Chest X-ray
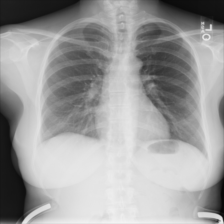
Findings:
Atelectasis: negative
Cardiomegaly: negative
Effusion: negative
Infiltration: negative
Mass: negative
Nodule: negative
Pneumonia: negative
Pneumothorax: negative
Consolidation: negative
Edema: negative
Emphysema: negative
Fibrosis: negative
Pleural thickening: negative
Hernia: negative